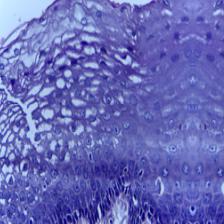
Diagnosis: Normal